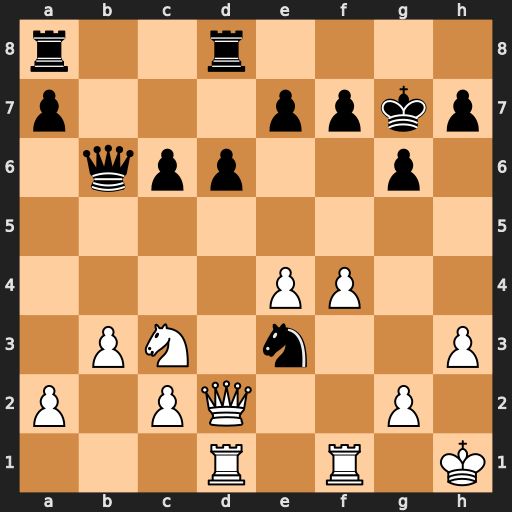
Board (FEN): r2r4/p3ppkp/1qpp2p1/8/4PP2/1PN1n2P/P1PQ2P1/3R1R1K
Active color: w
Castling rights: -
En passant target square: -
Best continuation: Na4 Nxf1 Qc3+ f6 Nxb6